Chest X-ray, AP view. Patient: 48 years old, sex M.
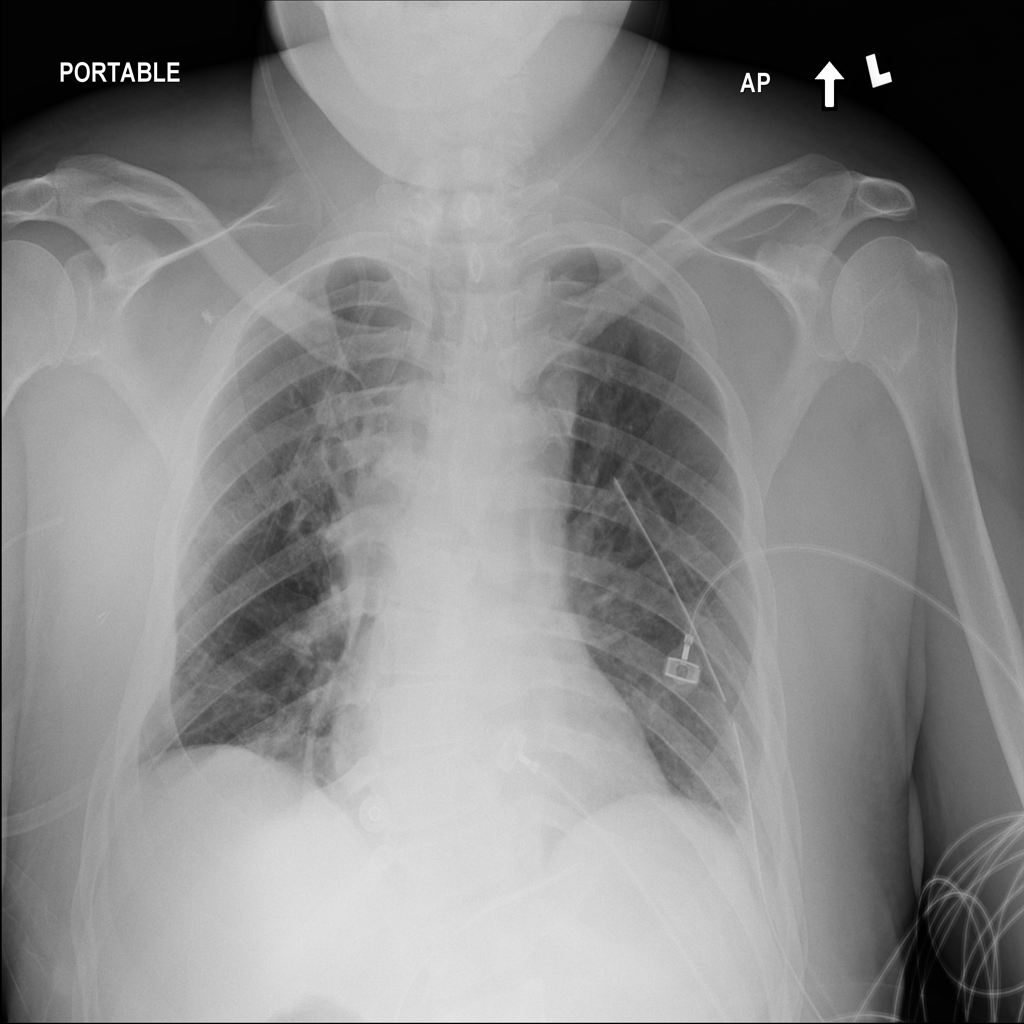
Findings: Infiltration